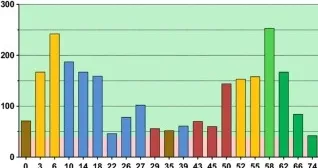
Multimodal therapy of glioblastoma has high impact on immune cells of the peripheral blood. Display the absolute cell counts of immune cells or immune cell subsets in the peripheral blood.
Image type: chart (chart)